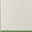
Piece: xx